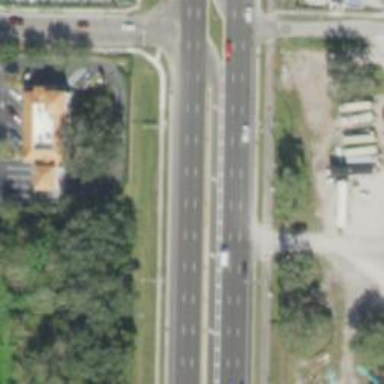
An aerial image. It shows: Primary highway with asphalt surface and cycle track alongside.